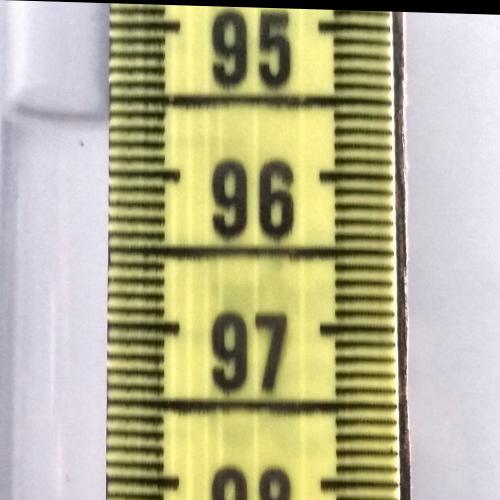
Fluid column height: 95.6 cm